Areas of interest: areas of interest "BASF Asia Technology Center"
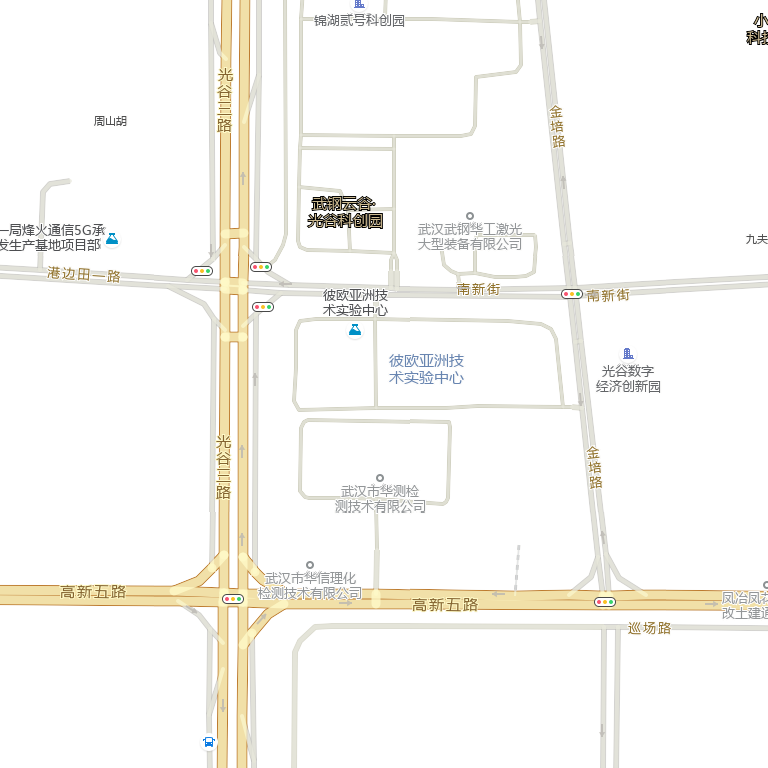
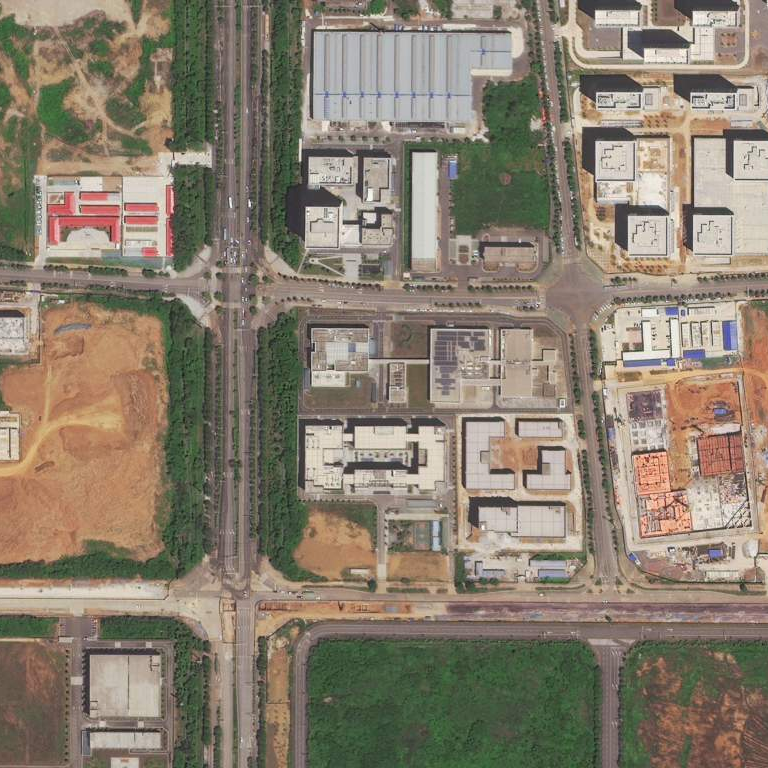